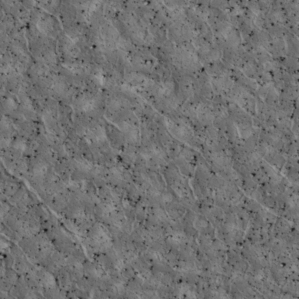
Label: non_frost